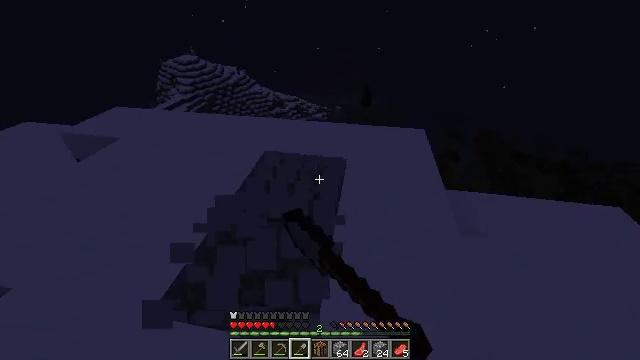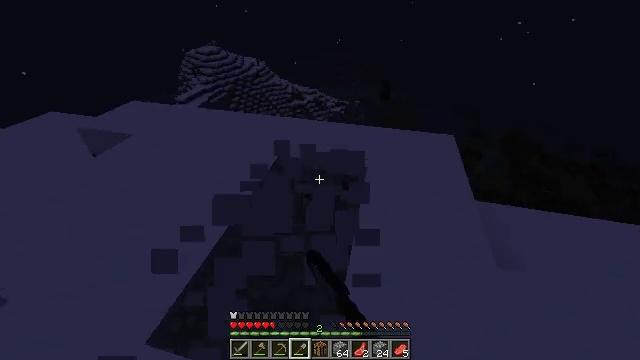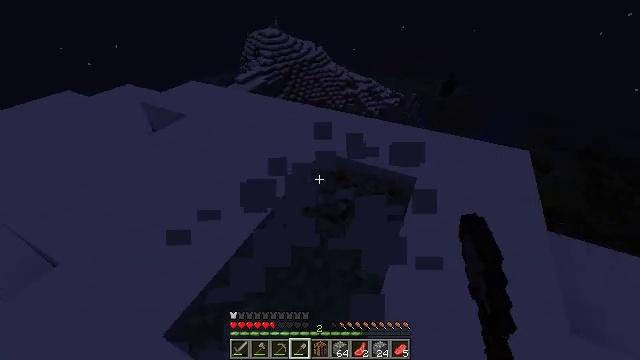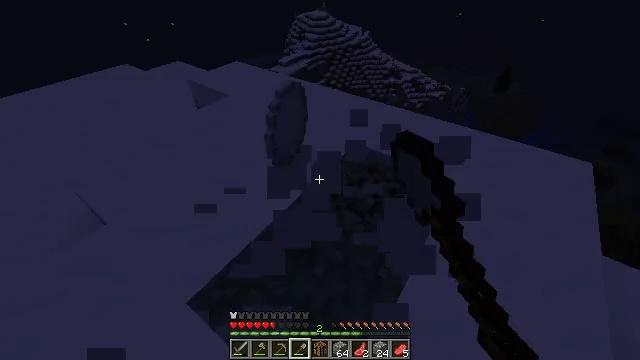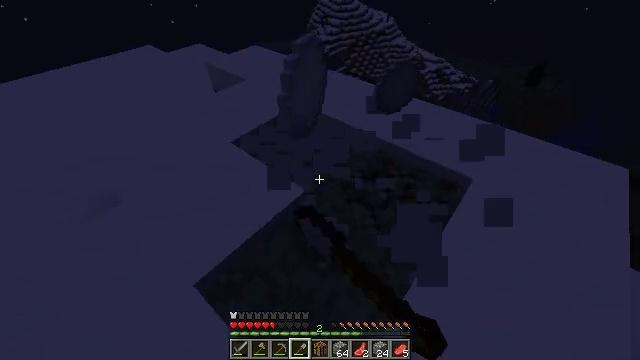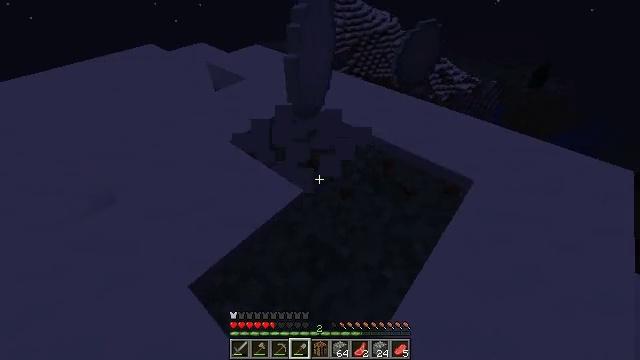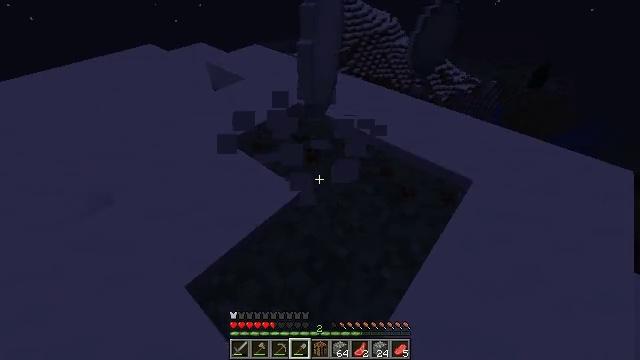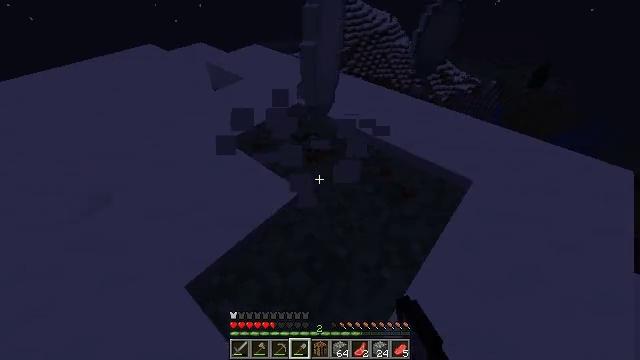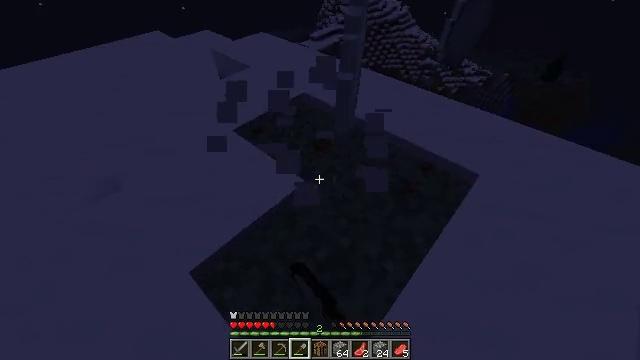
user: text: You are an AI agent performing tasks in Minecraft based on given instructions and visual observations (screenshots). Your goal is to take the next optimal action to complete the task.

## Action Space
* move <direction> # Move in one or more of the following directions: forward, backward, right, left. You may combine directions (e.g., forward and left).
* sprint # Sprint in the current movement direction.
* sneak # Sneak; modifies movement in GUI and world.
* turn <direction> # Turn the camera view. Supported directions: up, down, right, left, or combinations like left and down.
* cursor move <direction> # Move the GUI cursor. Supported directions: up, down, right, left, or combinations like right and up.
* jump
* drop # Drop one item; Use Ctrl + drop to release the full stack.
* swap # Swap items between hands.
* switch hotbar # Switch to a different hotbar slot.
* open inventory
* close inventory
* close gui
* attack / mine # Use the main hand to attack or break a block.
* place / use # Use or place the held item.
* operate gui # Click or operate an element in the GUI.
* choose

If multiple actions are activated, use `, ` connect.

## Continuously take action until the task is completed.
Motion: motion action
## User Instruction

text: Break the snow block.
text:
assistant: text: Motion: move forward, turn left and down, attack / mine
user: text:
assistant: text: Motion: turn left and down, attack / mine
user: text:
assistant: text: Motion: turn left and down, attack / mine
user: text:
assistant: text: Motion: turn left and down, attack / mine
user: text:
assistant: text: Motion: attack / mine
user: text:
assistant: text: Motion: attack / mine
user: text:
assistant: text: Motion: attack / mine
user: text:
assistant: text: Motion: turn left and down, attack / mine
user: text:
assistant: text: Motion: attack / mine